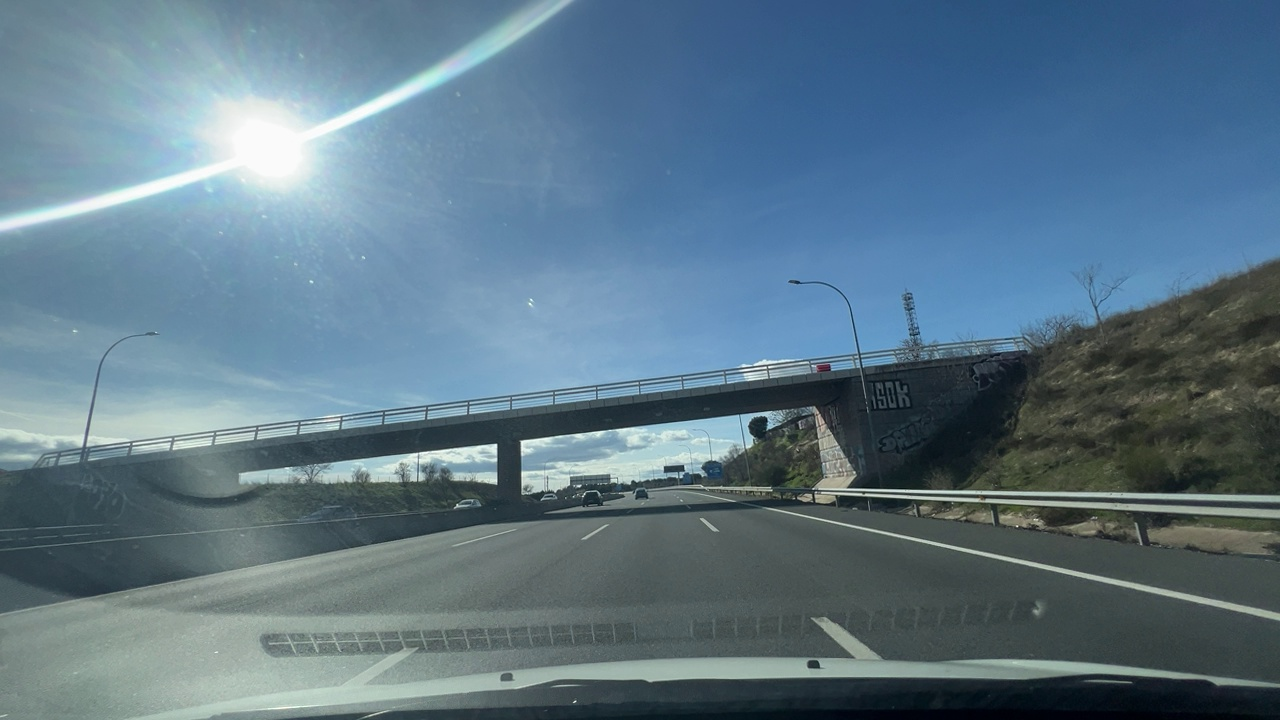
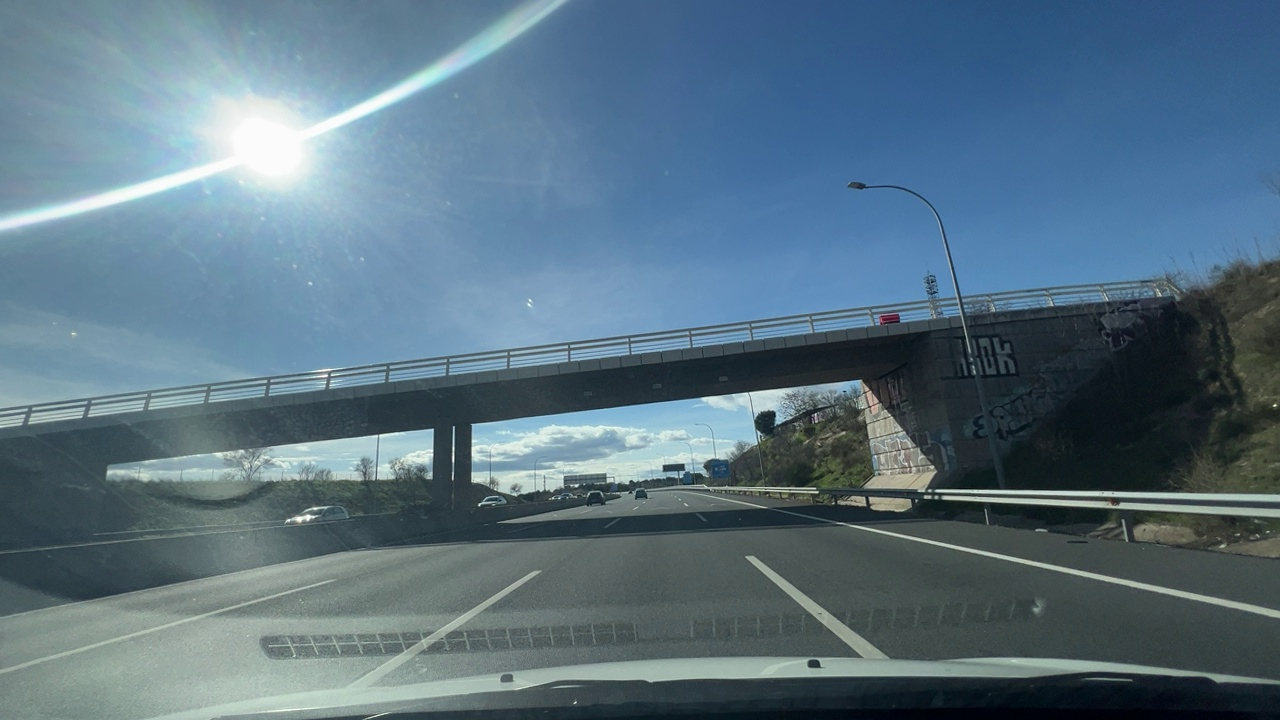
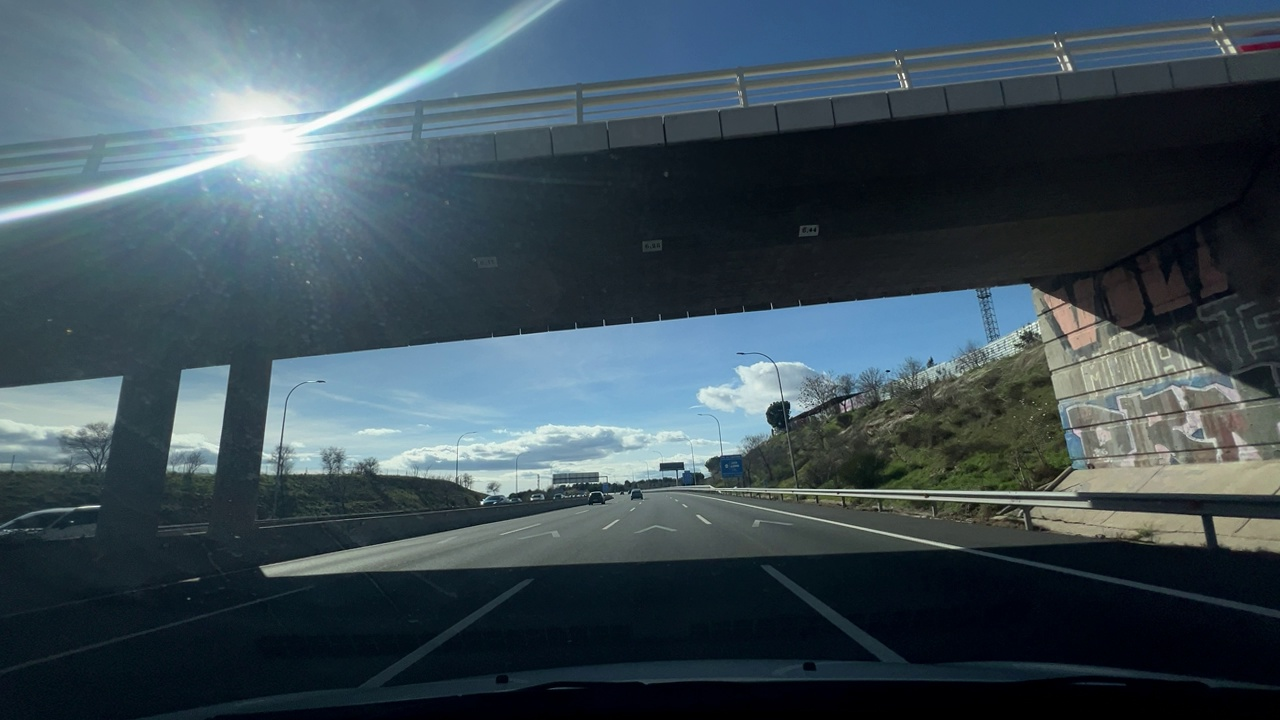
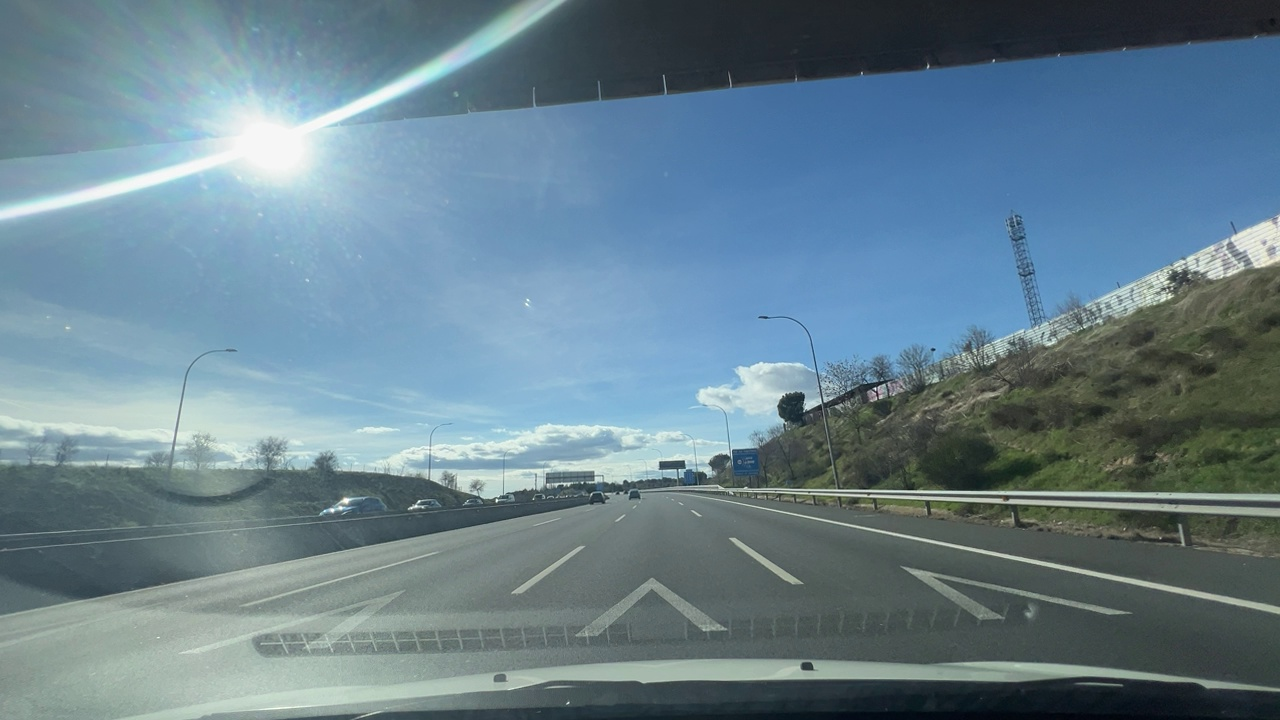
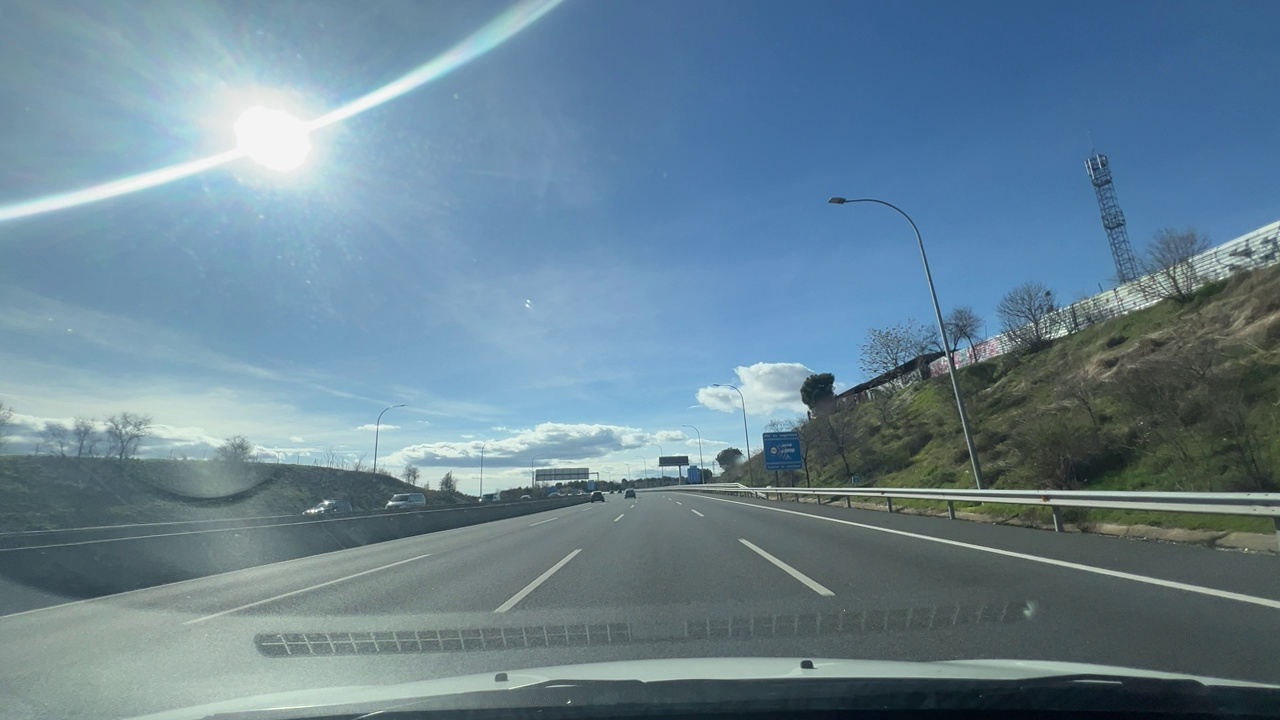
Situation: empty
Question: Is the ego vehicle positioned in a dedicated right-turn lane before the traffic light?
Answer: No
Reasoning: The ego vehicle is travelling inside a highway

Situation: empty
Question: Is the ego vehicle positioned in a dedicated left-turn lane before the traffic light?
Answer: No
Reasoning: The ego vehicle is travelling inside a highway

Situation: empty
Question: Are multiple traffic lights regulating the ego direction of travel displaying different colors simultaneously?
Answer: No
Reasoning: No traffic lights are visible

Situation: empty
Question: Is there a vehicle directly ahead in the ego lane with brake lights on?
Answer: No
Reasoning: There are no vehicles ahead of the ego vehicle